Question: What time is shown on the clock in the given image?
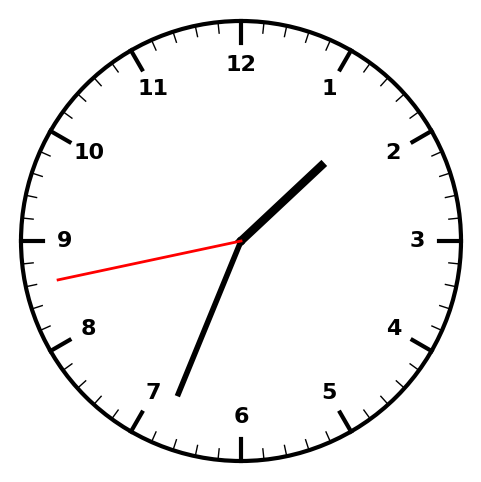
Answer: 01:33:43